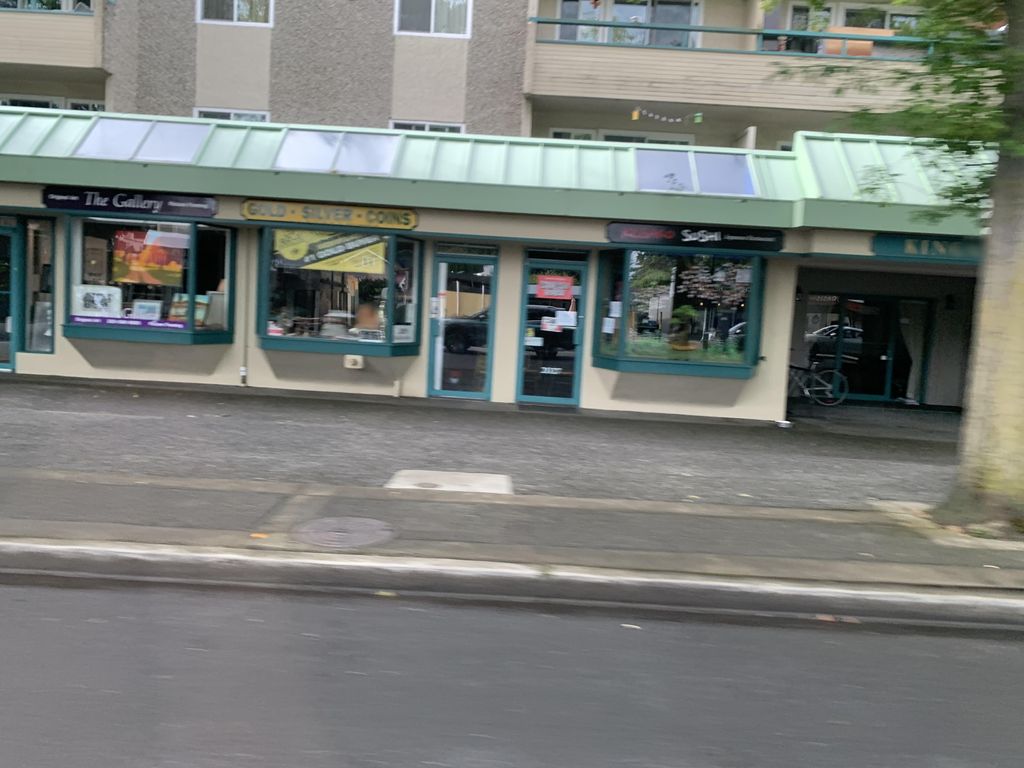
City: victoria